Question: in my code I call tab bar controller like this:
'''
[[TTNavigator navigator] openURLAction:[TTURLAction actionWithURLPath:@"tt://tabBar"]];
'''
For the first page which tab bar called like this:
'''
- (id)init{
if (self = [super init]) {
self.title = @"app";
UIImage* image = [UIImage imageNamed:@"tab.png"];
self.tabBarItem = [[[UITabBarItem alloc] initWithTitle:self.title image:image tag:0] autorelease];
self.variableHeightRows = YES;
id<TTTableViewDataSource> ds = [MainPageDataSource dataSourceWithItems:nil];
ds.model = CreateTabModelWithCurrentSettings();
self.dataSource = ds;
}
return self;}
-(void)loadView{
self.view = [[[UIView alloc] initWithFrame:TTApplicationFrame()] autorelease];
self.tableView = [[[UITableView alloc] initWithFrame:TTApplicationFrame() style:UITableViewStylePlain] autorelease];
self.tableView.rowHeight = 80.f;
self.tableView.autoresizingMask = UIViewAutoresizingFlexibleWidth | UIViewAutoresizingFlexibleHeight;
[self.view addSubview:self.tableView];}
'''

As shown above.
1. how to remove the "back" title?
2. how to remove both of title?
3. Actually I found that the back navigate bar is previous login page's, so is there any way to release the previous login page after the tab bar controller has been called
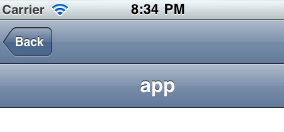
Answer: Take a look on this tutorial. It explains how to hide the tab bar when you push a login view.
<URL>
Note that it makes more sense to show your tab bar main controller, and push the login view in case the user isn't logged in. This way you can release the login view and come back to the main tab bar view.
Also, if you have issues with duplicated 'UINavigationBar' bars, you should use the '[TTURLMap from:(NSString*)URL toModalViewController:(id)target]' function, which present controllers that already has 'UINavigationBar'
'